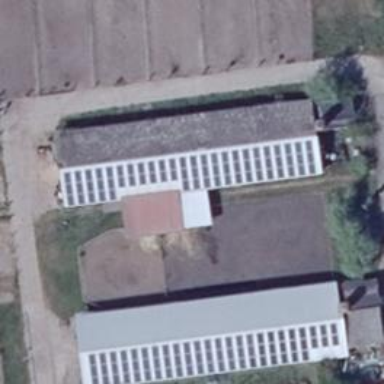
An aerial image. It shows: Solar-powered generator using photovoltaic technology. This small installation generates electricity through solar photovoltaic panels.